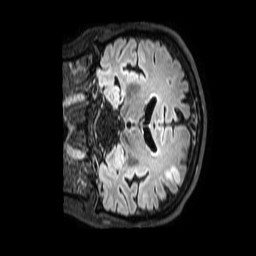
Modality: FLAIR
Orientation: coronal
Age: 56
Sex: male
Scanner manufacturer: philips
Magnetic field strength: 3 T
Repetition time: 4.8 s
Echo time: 0.2755 s